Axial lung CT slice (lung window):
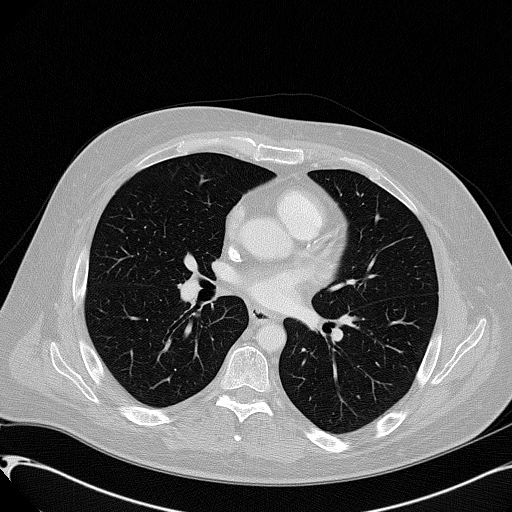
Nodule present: no